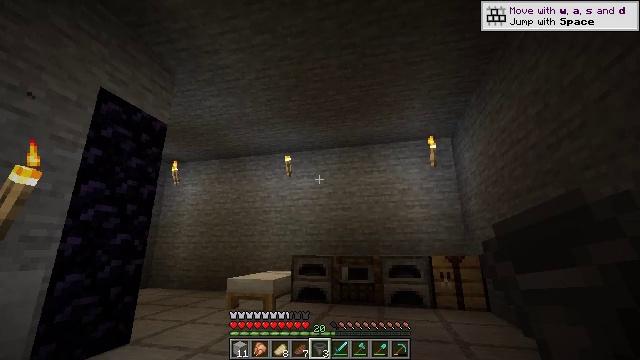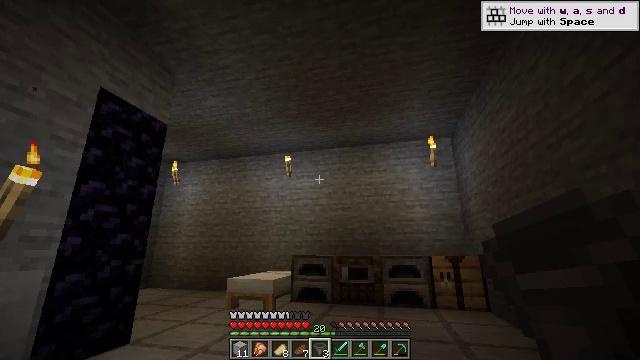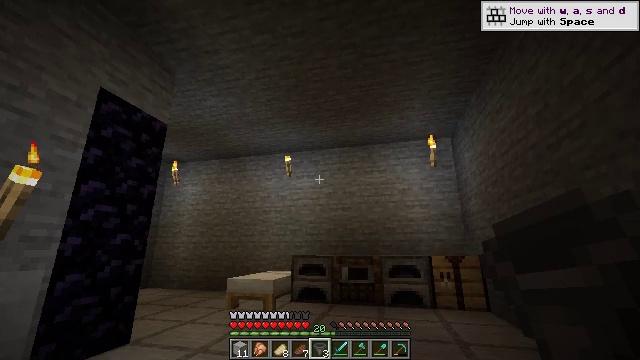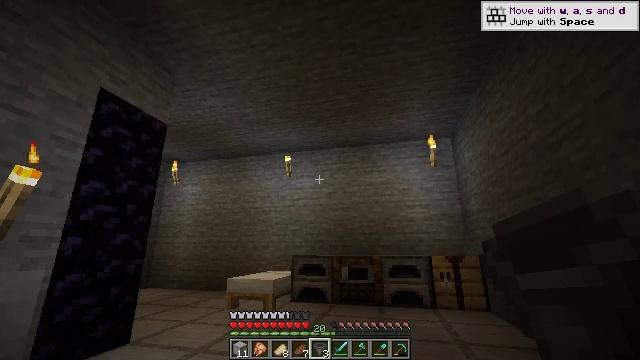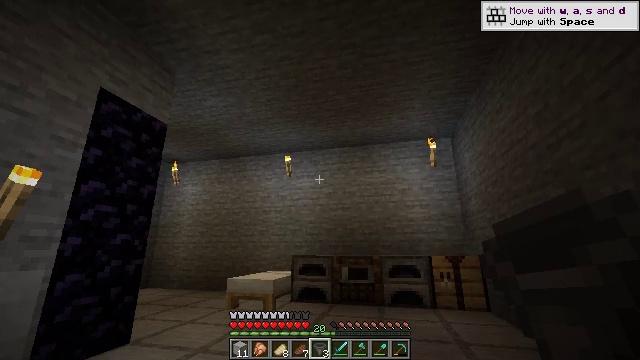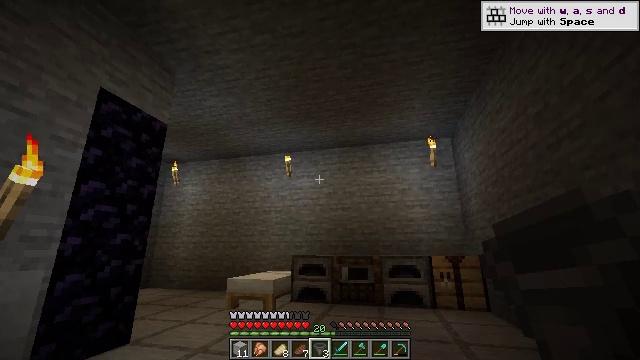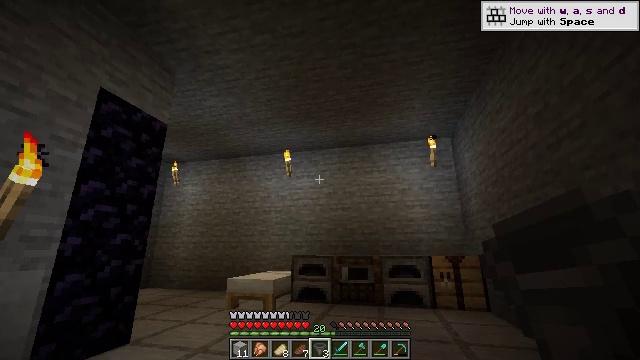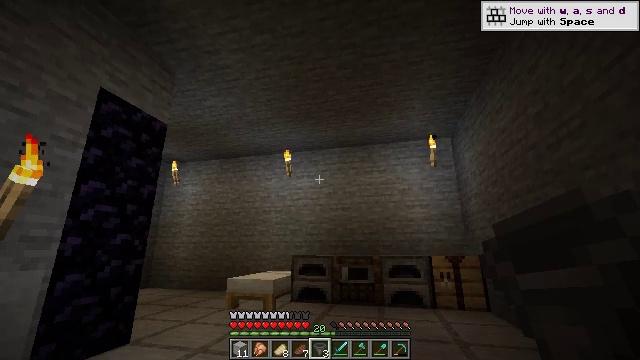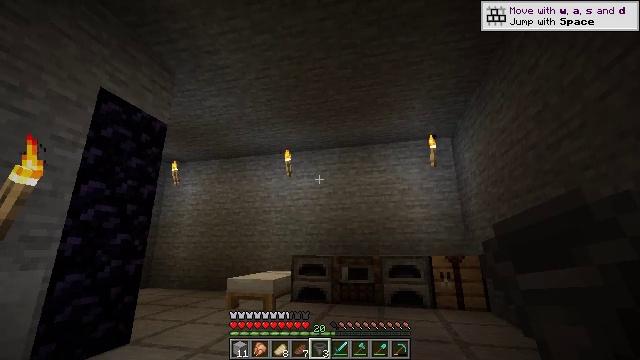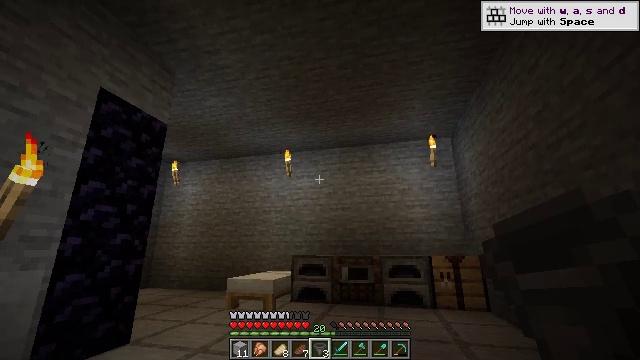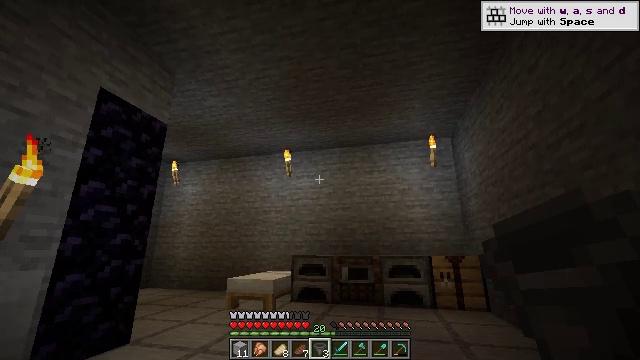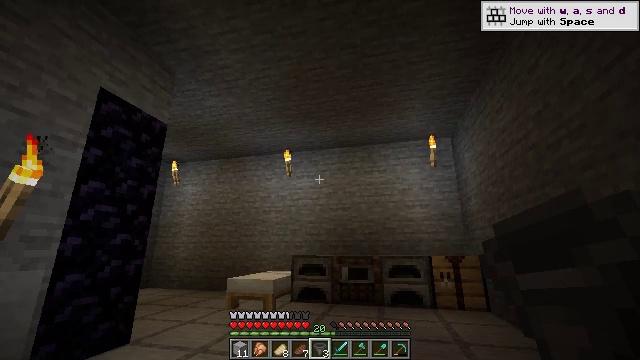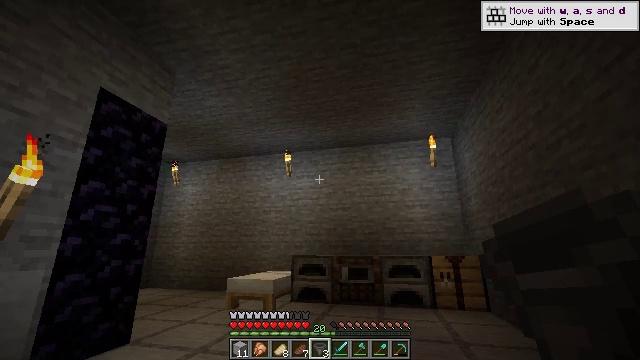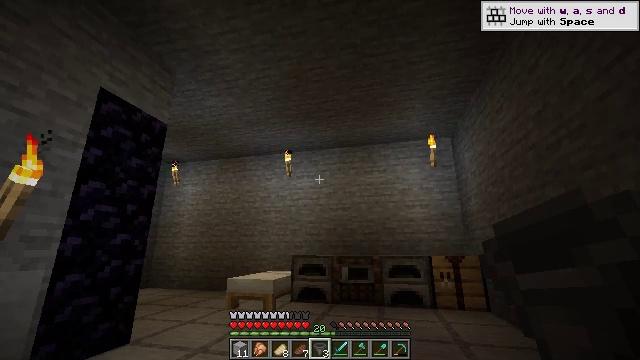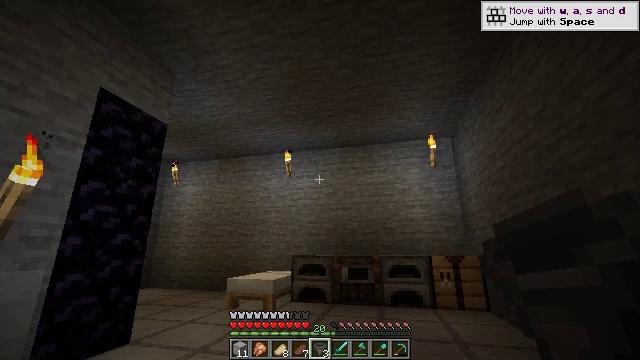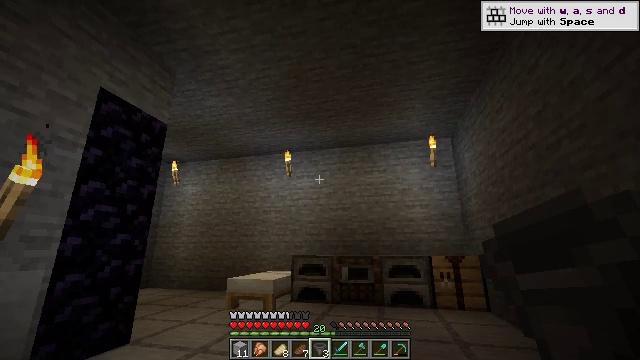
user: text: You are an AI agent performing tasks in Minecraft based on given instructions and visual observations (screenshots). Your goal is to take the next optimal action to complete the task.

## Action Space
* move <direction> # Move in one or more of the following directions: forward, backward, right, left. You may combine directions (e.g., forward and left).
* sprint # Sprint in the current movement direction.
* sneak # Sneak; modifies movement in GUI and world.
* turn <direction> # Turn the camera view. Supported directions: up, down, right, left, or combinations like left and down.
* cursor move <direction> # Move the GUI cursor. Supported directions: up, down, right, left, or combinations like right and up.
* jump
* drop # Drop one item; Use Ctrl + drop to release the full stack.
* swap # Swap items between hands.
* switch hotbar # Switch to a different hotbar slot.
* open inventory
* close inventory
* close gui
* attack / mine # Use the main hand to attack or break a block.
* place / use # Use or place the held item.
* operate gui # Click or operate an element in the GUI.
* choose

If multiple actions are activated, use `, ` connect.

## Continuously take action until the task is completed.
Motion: motion action
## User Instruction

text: craft item air
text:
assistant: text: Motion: no_op
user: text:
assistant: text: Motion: no_op
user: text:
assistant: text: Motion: no_op
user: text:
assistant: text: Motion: no_op
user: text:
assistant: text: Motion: no_op
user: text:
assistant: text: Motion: no_op
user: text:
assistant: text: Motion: no_op
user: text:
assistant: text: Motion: no_op
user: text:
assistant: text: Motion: no_op
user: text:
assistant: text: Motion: no_op
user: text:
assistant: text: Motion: no_op
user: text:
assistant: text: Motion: no_op
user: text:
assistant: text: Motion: no_op
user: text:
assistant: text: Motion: no_op
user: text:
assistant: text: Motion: no_op
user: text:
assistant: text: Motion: no_op
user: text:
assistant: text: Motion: no_op
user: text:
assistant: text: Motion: no_op
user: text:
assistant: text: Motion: no_op
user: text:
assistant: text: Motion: no_op
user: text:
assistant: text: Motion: no_op
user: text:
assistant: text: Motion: no_op
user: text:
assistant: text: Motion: no_op
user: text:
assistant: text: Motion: no_op
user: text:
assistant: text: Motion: no_op
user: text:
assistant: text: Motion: no_op
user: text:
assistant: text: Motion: no_op
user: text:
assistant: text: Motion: no_op
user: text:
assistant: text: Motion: no_op
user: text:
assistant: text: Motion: no_op